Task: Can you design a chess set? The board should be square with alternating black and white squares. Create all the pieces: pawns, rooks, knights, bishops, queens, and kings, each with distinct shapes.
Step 1212:
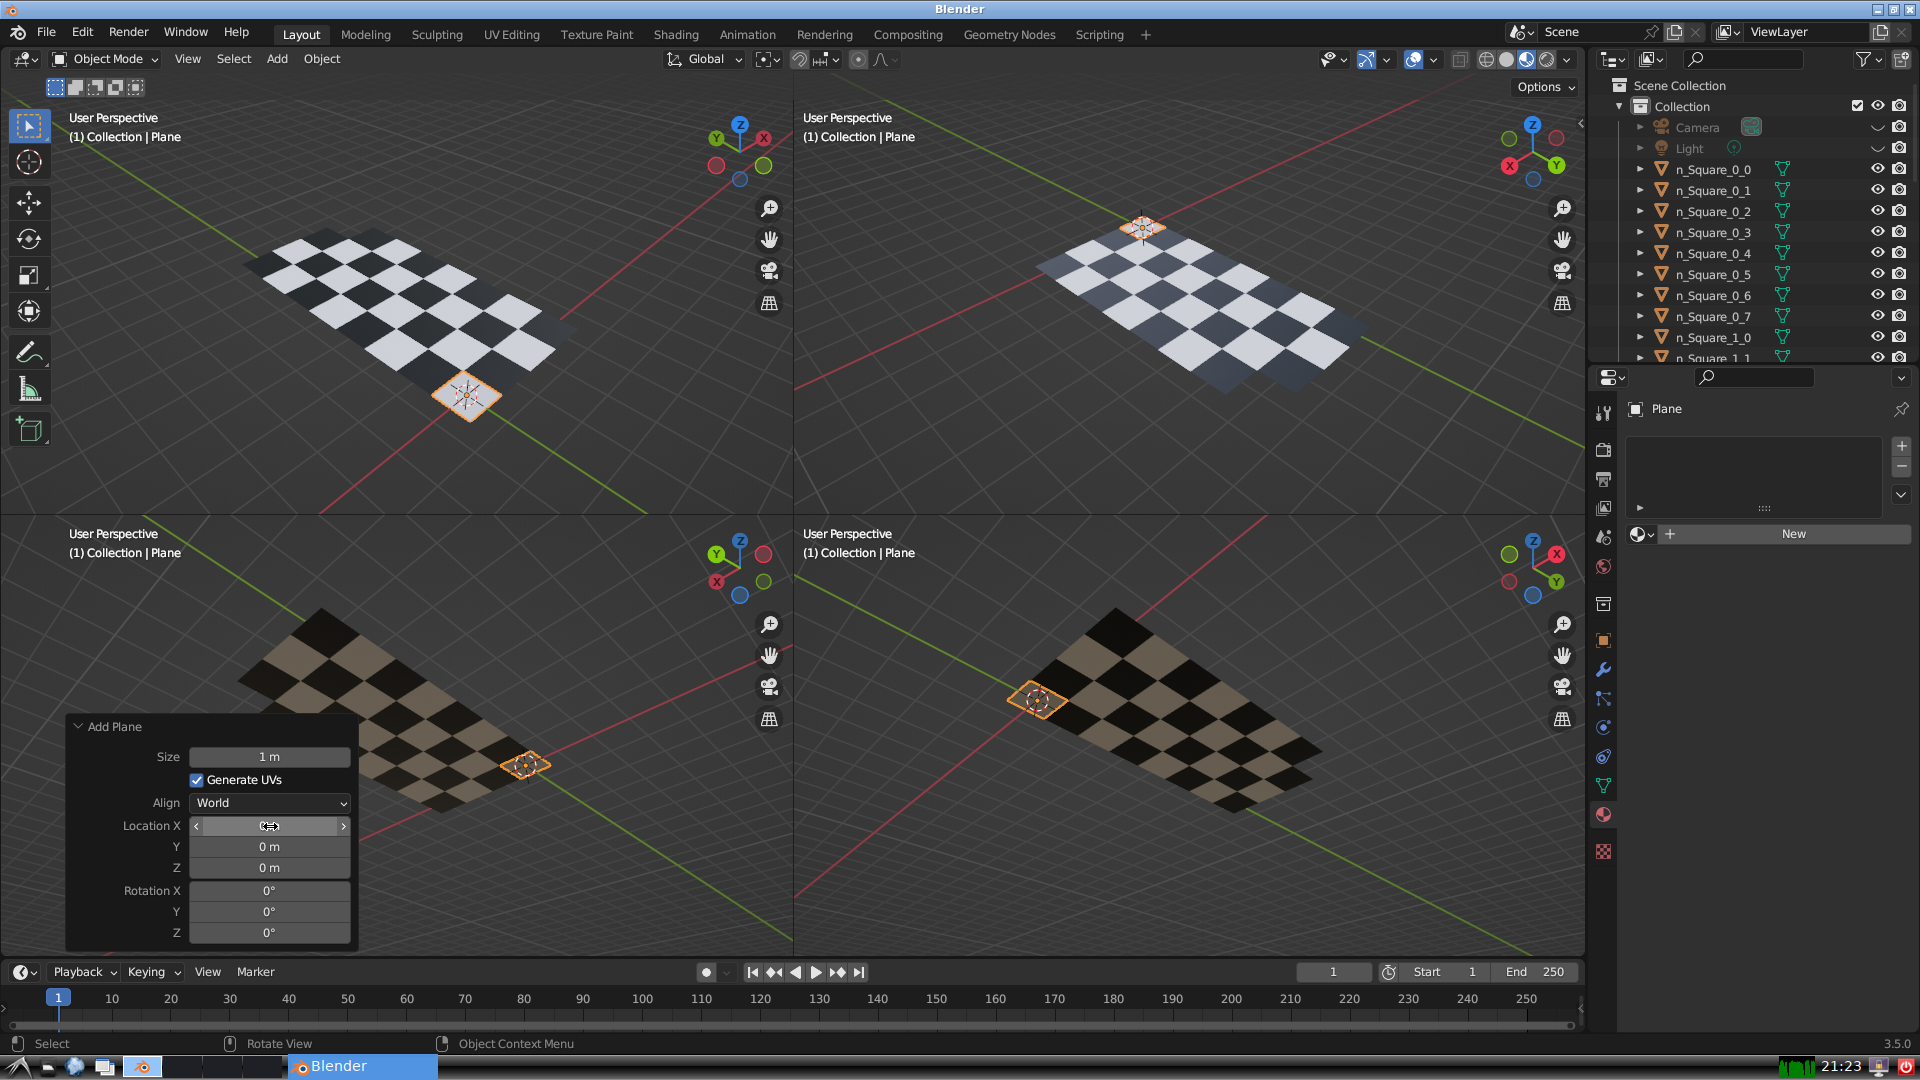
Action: click: no